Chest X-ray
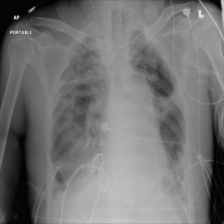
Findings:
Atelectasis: negative
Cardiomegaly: negative
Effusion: positive
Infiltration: negative
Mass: negative
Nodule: negative
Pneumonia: negative
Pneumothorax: negative
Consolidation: negative
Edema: negative
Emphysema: positive
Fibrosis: negative
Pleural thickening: negative
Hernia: negative